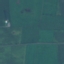
Label: Pasture